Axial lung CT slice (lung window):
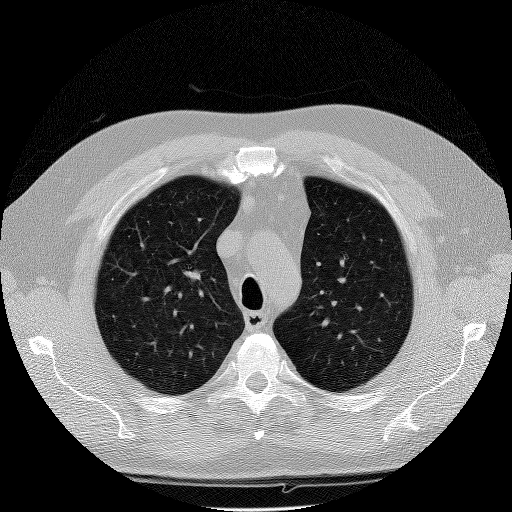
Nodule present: no